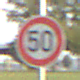
Verkehrszeichen: Geschwindigkeit50
Umgebung: Outdoor, Suburban
Tageszeit: SunriseSunset
Wetter: PartlyCloudy
Licht: Natural
Jahreszeit: NotSpecified
Kontrast: MediumContrast